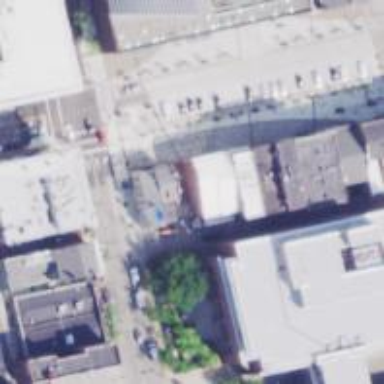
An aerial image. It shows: Alley classified as service road.